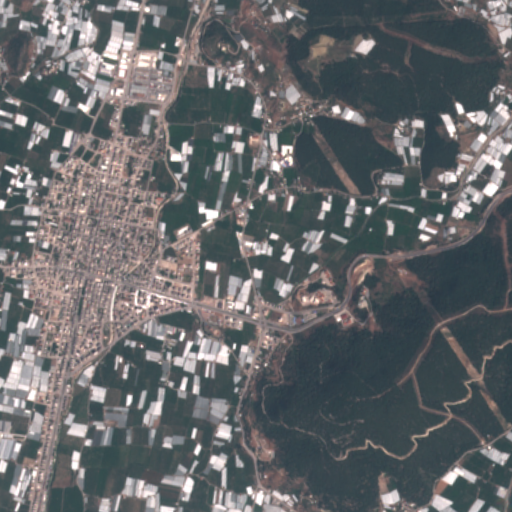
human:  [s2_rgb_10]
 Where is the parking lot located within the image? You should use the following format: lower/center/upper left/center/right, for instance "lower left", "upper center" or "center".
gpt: The parking lot is located in the center left of the image.
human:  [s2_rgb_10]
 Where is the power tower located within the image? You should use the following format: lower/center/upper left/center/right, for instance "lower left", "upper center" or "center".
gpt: The power tower is located in the upper right of the image.
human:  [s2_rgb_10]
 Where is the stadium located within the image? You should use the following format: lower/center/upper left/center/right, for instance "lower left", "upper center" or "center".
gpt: The stadium is located in the center of the image.
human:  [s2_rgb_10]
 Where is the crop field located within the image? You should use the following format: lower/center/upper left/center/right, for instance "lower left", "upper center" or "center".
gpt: There is no crop field in the image.